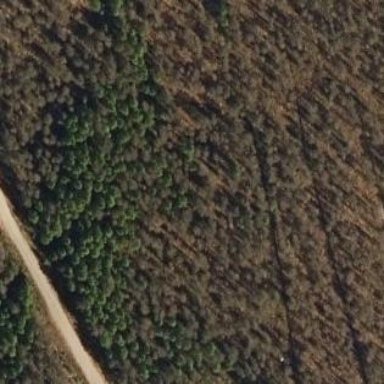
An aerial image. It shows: Woodland consisting mainly of needle-leaved trees.